Question: Hi currently I have a table which I would like for when a user clicks on a cell to open up a pop up window how would achieve this ? is there any sort of example/source code available. an example of a table cell looks like this:

Basically I would like for when the user selects the mitsubishi cell within the HTML Table to open up a pop up window maybe with a tickbox or textbox etc. Any help would be great being new to Javascript etc
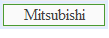
Answer: Try This one.
'''
<!doctype html>
<html lang="en">
<head>
<meta charset="utf-8">
<title>jQuery UI Dialog - Default functionality</title>
<link rel="stylesheet" href="http://code.jquery.com/ui/1.10.4/themes/smoothness/jquery-ui.css">
<script src="http://code.jquery.com/jquery-1.10.2.js"></script>
<script src="http://code.jquery.com/ui/1.10.4/jquery-ui.js"></script>
<script>
$(function() {
$( ".dialog" ).click(function(){
$('#dialog').html($(this).html());
$('#dialog').dialog();
});
});
</script>
</head>
<body>
<table width="100%" border="1" cellpadding="1">
<tr>
<th scope="col" class="dialog" title="Example1"> <p>Example1</p>
</th>
<th scope="col" class="dialog" > <p>Example2</p>
</th>
</tr>
<tr>
<td class="dialog" ><p>Example3</p></td>
<td class="dialog" ><p>Example4</p></td>
</tr>
</table>
<div id="dialog" title="Basic dialog">
</div>
</body>
</html>
'''